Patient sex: M
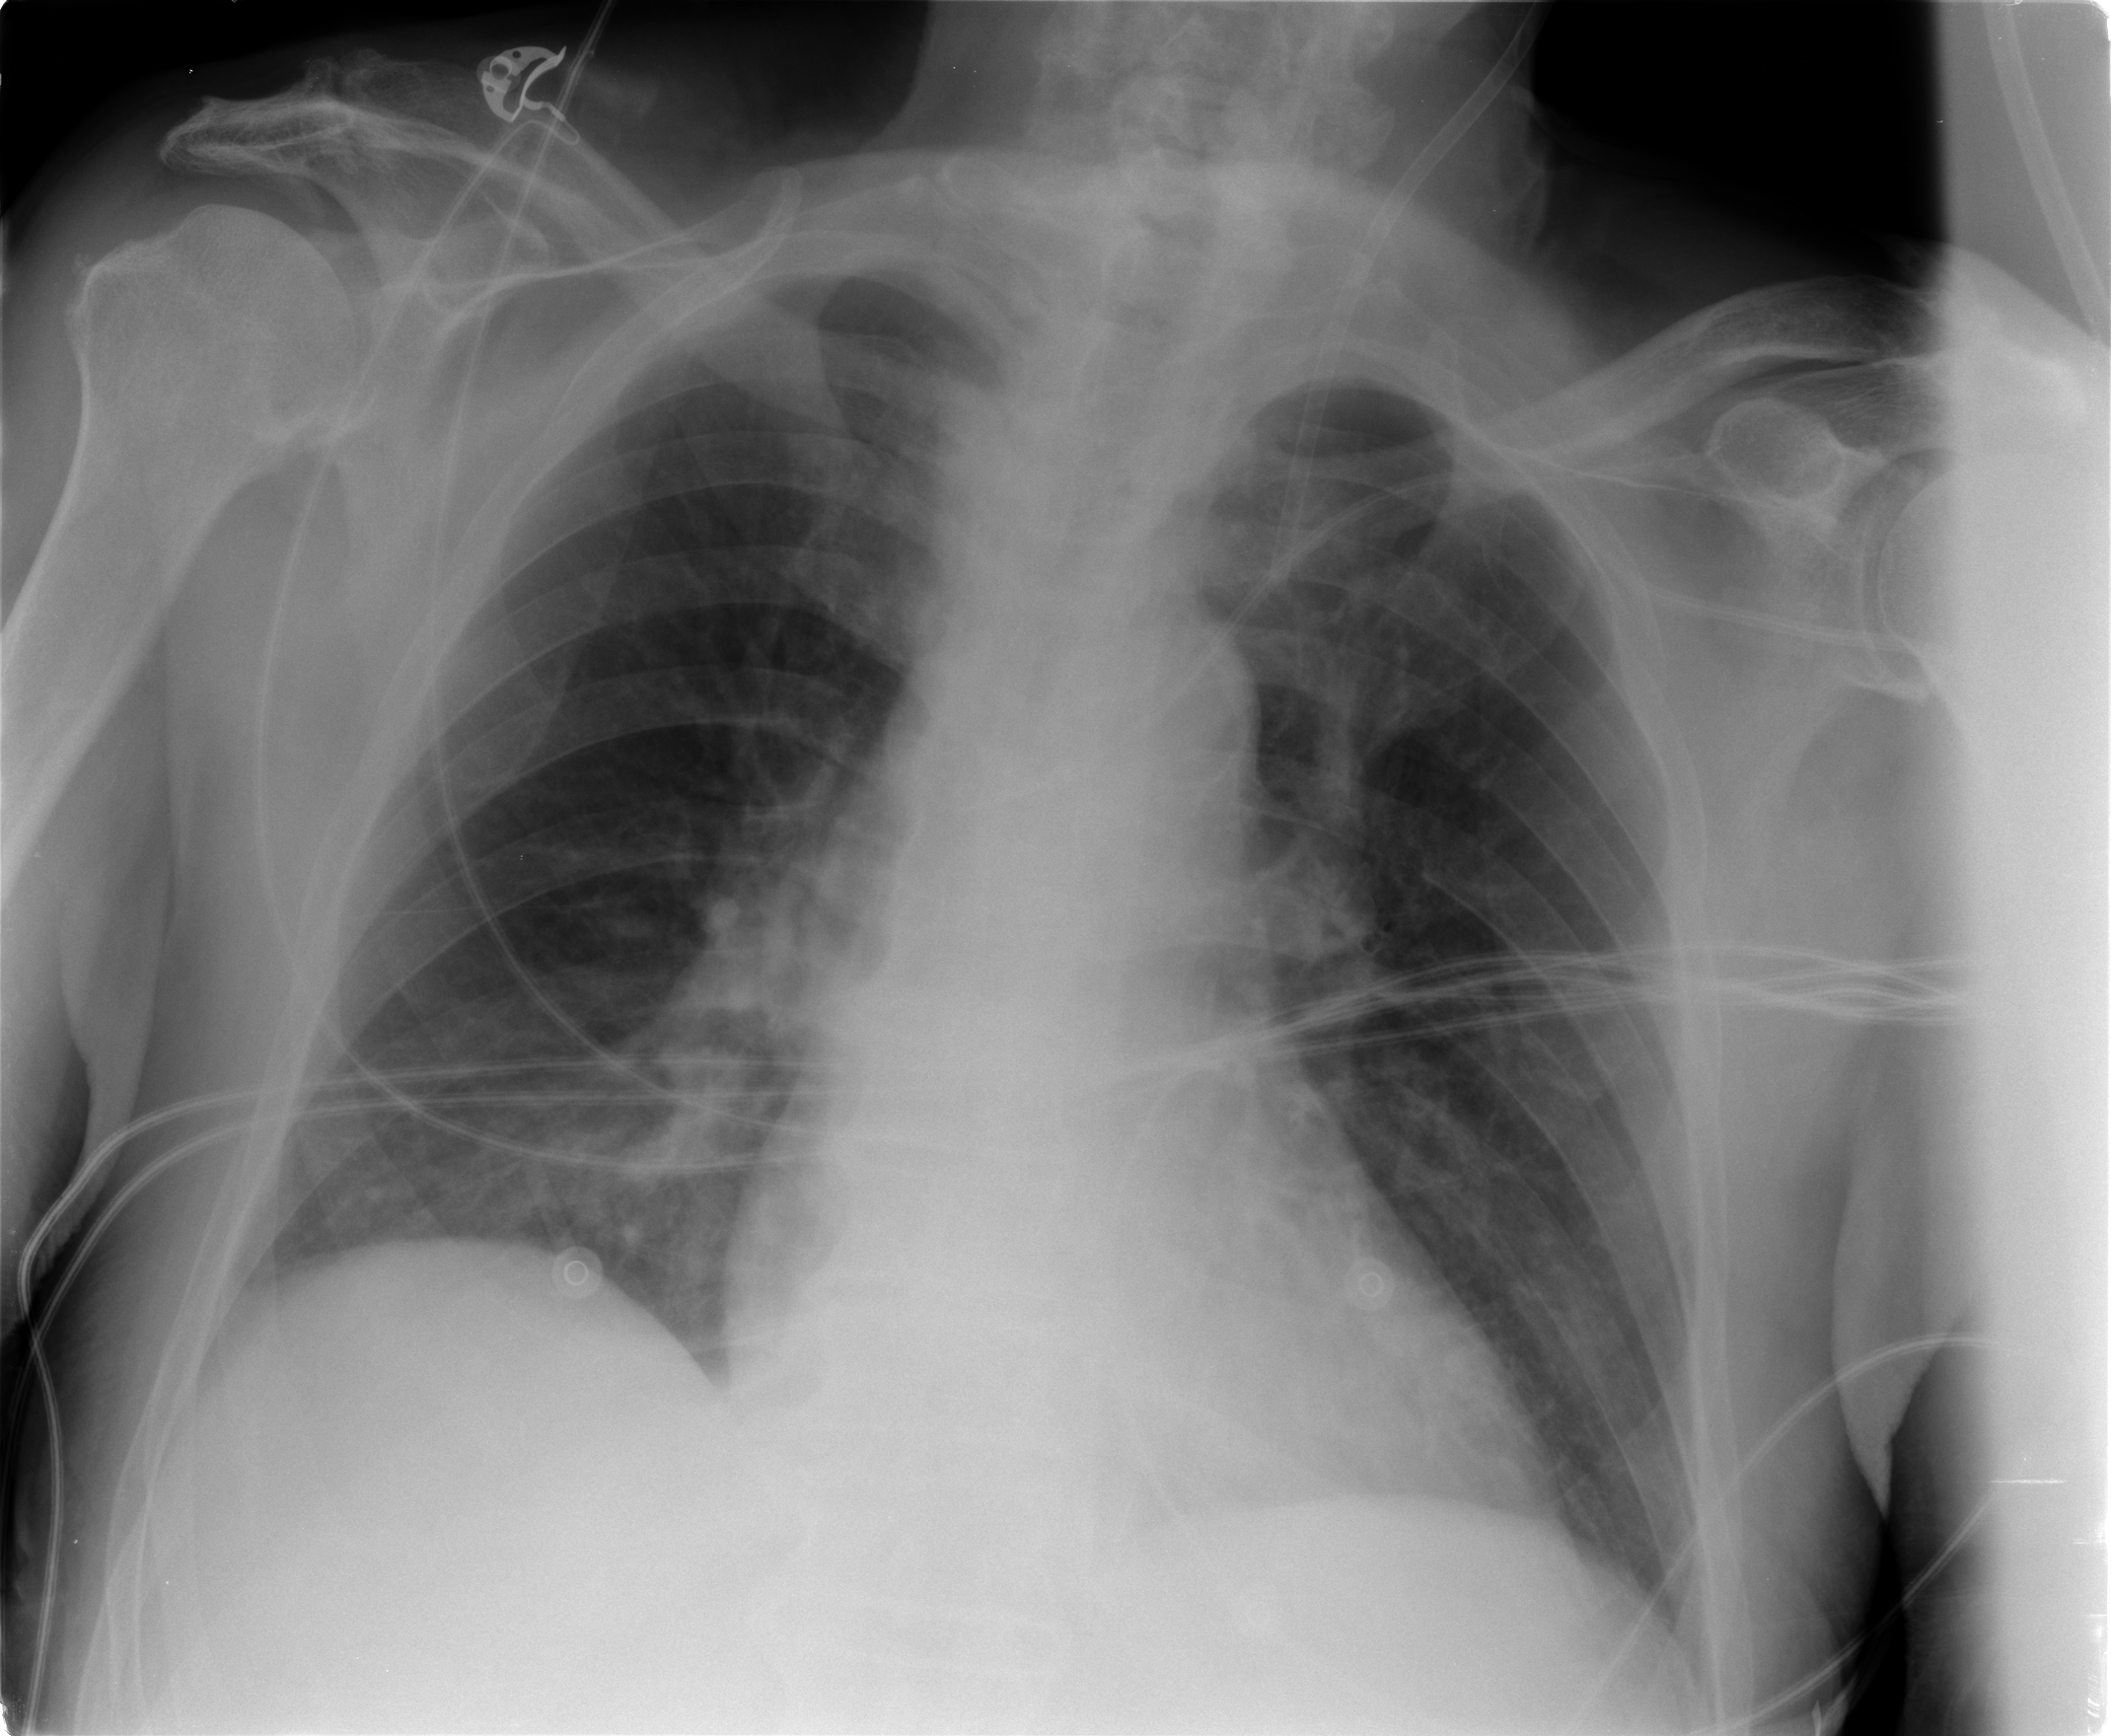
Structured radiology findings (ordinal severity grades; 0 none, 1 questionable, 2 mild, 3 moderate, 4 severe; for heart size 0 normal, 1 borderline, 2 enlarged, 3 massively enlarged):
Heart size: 0
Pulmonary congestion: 0
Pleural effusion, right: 0
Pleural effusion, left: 0
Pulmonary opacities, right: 0
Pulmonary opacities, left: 0
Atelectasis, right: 2
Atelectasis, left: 2